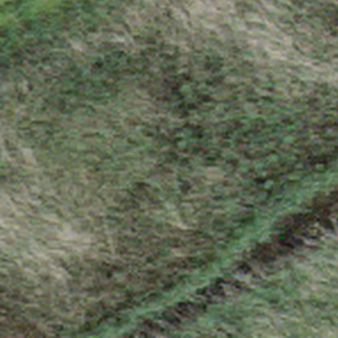
Label: other